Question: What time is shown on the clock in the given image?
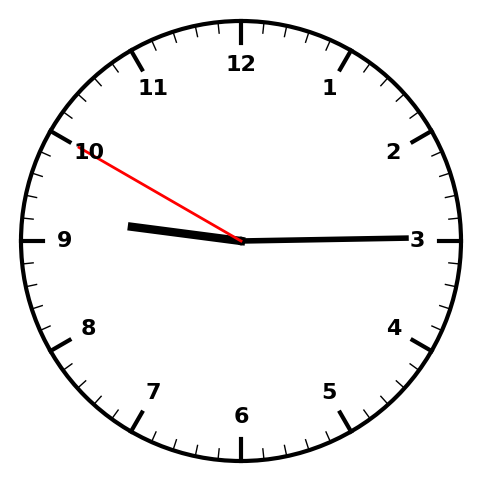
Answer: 09:14:50